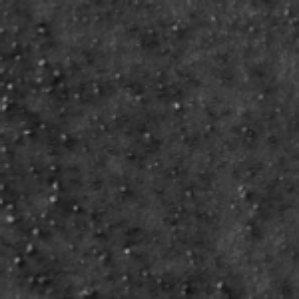
Label: frost